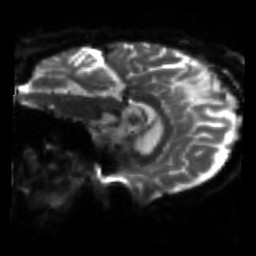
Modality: sbref
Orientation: sagittal
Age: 70
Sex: male
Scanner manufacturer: siemens
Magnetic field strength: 3 T
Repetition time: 4.71 s
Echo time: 0.0906 s